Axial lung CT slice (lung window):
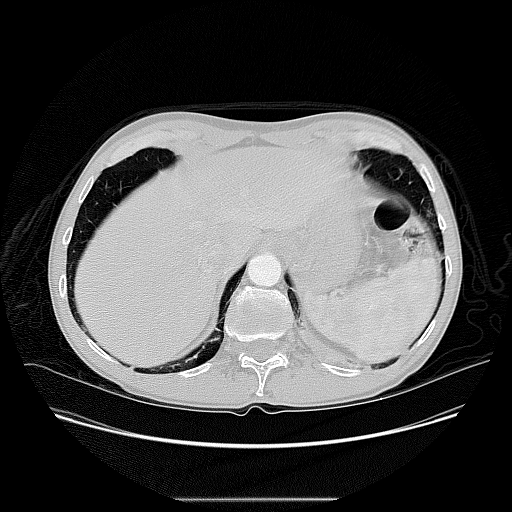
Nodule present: no